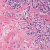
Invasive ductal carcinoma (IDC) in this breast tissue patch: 1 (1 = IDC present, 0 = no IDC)